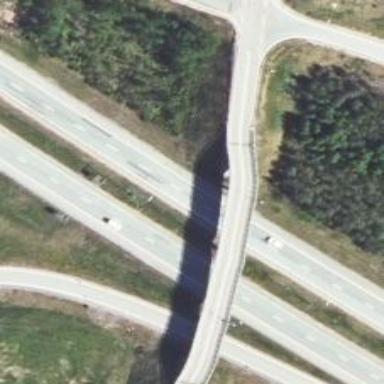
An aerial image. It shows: Tertiary road on asphalt surface on bridge.